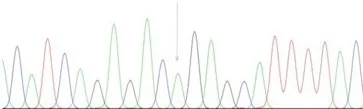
Gly71Arg) NCBI reference sequence: CATCAGAGAC GGAGCATTTTAC; (C) UGT1A4_ex1c.395T > C(p. Leu132Pro) NCBI reference sequence: GTGGAGCTAC TGCATAATGAGG.
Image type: chart (chart)